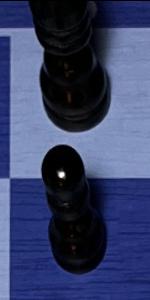
Label: Pawn_Black